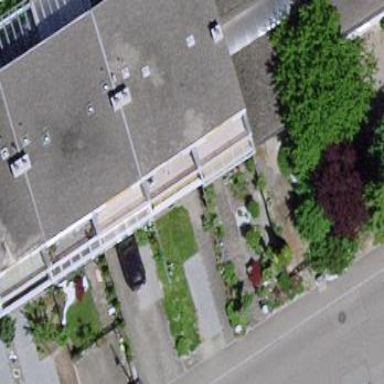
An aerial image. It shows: Terrace building.